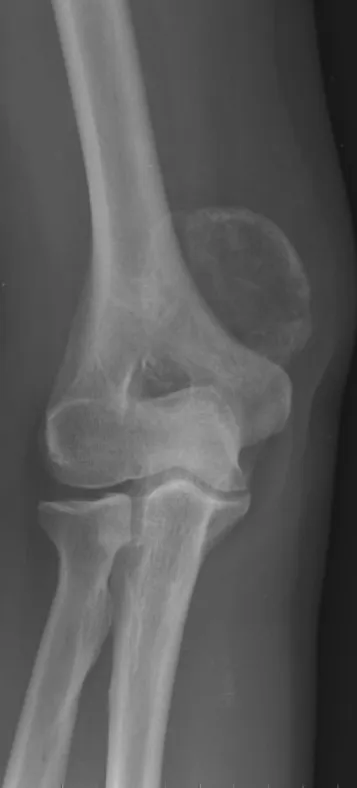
Anteroposterior radiographs of the right elbow demonstrating a solitary well defined calcified mass at the posteriomedial aspect.
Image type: radiology (x_ray)